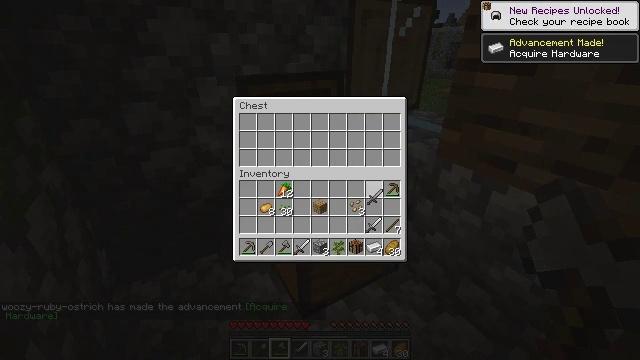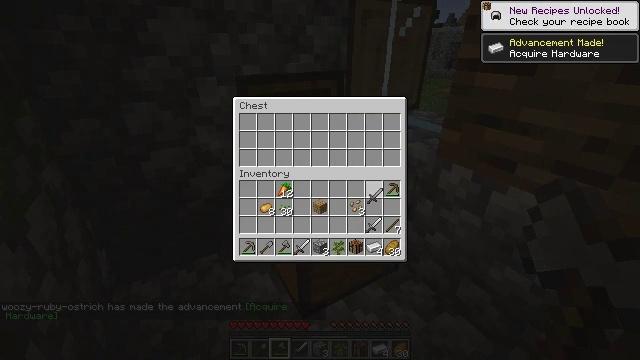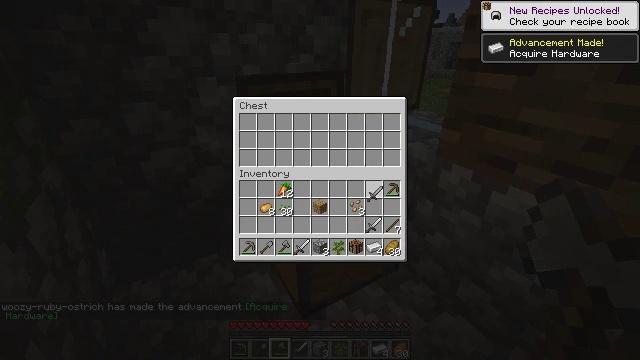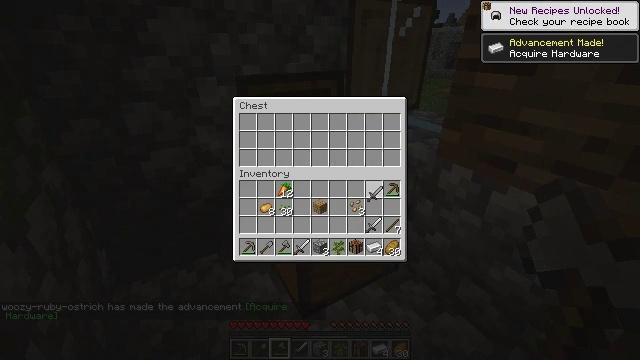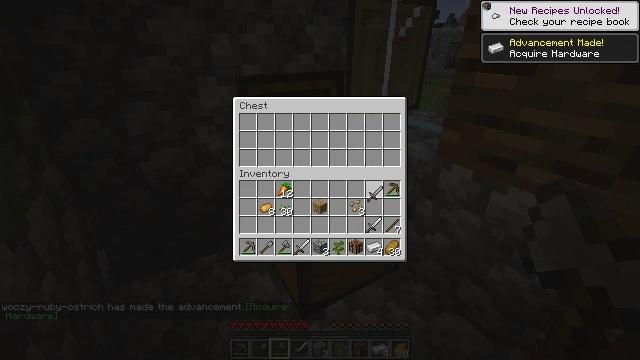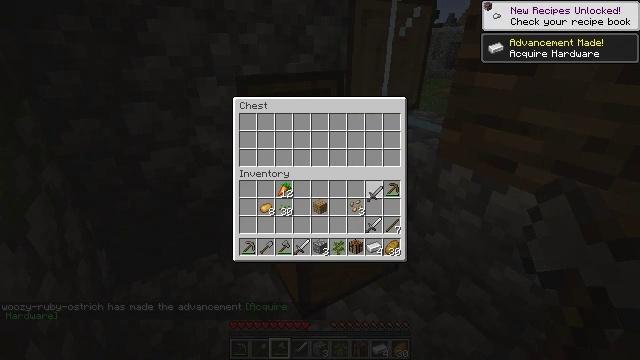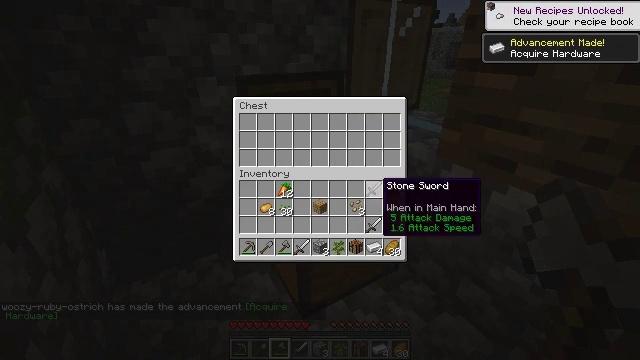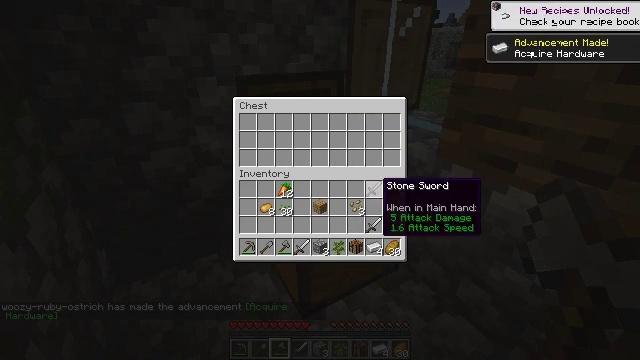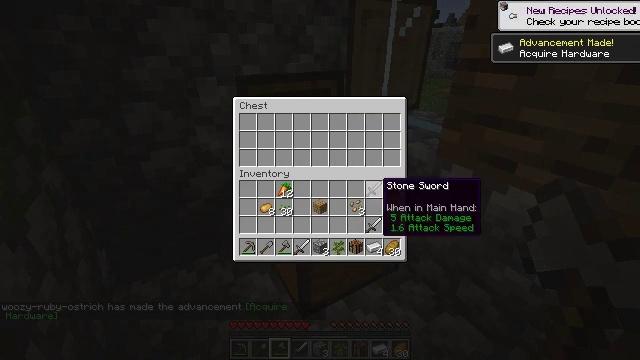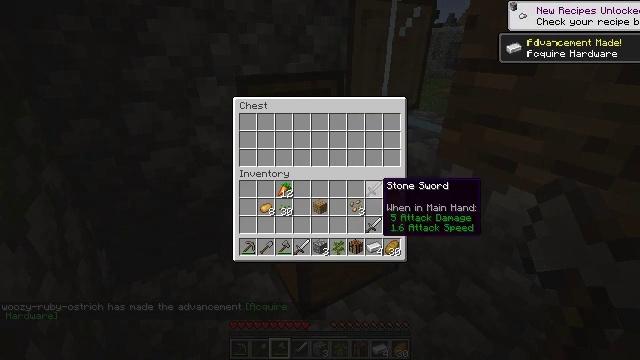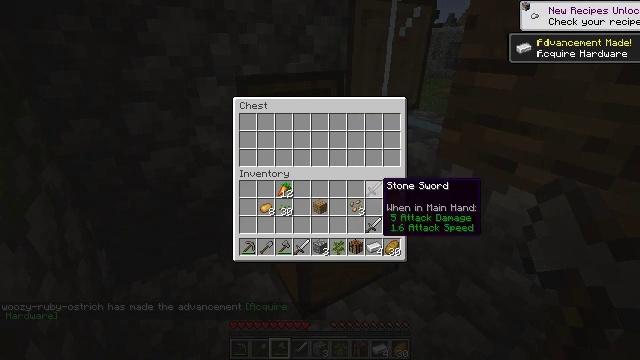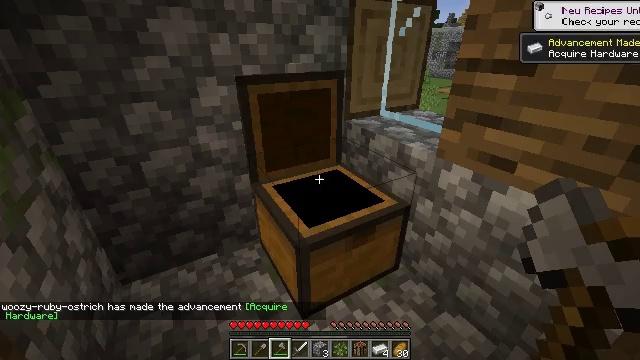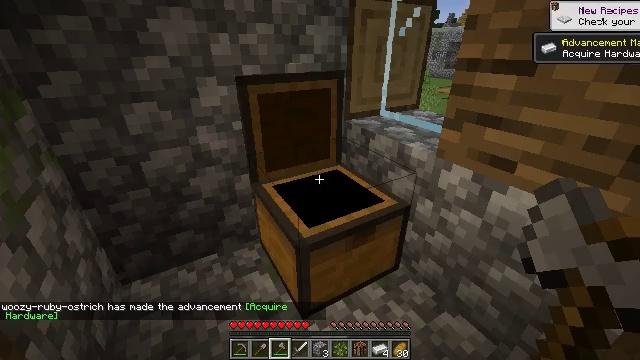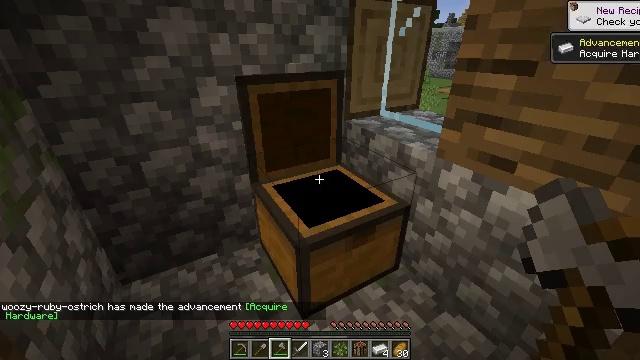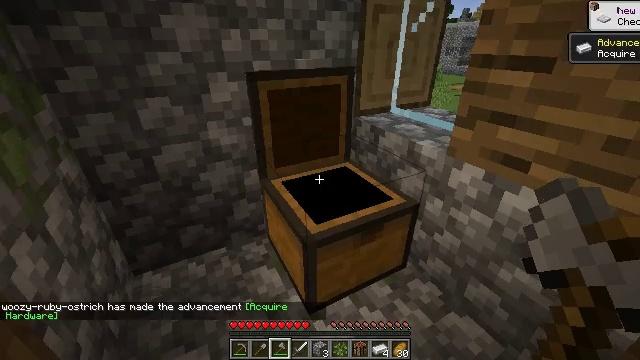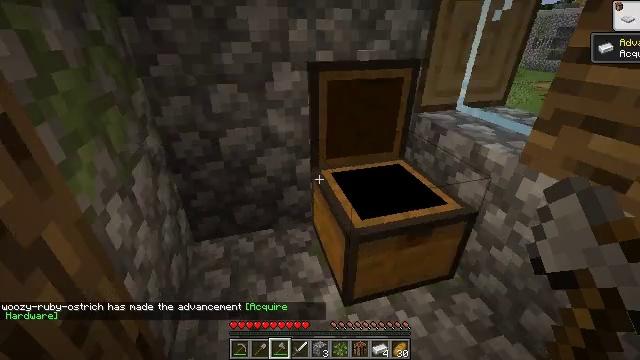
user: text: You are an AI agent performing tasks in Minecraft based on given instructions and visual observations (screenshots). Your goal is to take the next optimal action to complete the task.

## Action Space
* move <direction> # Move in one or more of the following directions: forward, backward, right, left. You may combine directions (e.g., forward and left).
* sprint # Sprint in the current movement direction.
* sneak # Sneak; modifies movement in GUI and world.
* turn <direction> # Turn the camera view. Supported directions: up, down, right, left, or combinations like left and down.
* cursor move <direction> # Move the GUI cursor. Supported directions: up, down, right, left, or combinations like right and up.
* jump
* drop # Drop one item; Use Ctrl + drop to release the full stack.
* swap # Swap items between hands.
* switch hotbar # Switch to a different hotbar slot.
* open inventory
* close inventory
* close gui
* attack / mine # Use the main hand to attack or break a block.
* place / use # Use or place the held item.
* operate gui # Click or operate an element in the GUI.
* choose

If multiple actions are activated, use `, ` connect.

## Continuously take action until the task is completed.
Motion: motion action
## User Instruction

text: Break the clay block to collect it.
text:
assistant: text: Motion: no_op
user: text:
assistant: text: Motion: no_op
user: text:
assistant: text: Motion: operate gui
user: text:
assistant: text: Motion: operate gui
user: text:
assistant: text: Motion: operate gui
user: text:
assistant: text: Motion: no_op
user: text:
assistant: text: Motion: no_op
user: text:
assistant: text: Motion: no_op
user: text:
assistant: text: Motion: no_op
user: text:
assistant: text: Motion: no_op
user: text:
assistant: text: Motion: no_op
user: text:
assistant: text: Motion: close gui
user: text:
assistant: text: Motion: no_op
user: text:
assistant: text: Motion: turn left
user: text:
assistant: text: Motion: turn left and down
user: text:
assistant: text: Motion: turn left
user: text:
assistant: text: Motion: move left, turn left
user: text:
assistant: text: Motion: move left, turn left and up
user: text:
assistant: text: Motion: move left, turn left and up
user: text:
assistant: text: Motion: move left
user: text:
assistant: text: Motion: move forward and move left
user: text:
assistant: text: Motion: move forward and move left, turn right
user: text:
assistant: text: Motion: move forward and move left, turn right and up
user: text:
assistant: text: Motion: move forward and move left, turn right
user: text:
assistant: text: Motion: move forward and move left, turn right
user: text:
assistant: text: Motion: move forward and move left, turn right
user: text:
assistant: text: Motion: move forward and move left
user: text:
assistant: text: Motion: move forward and move left, turn left
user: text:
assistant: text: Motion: move forward and move left, turn left and down
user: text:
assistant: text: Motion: move left, turn left and down